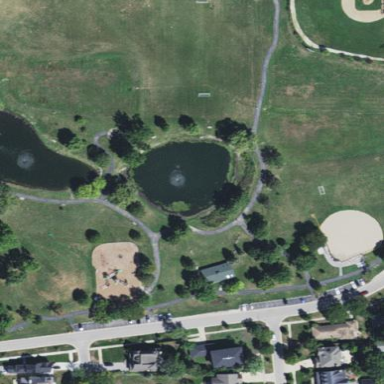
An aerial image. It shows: Park.